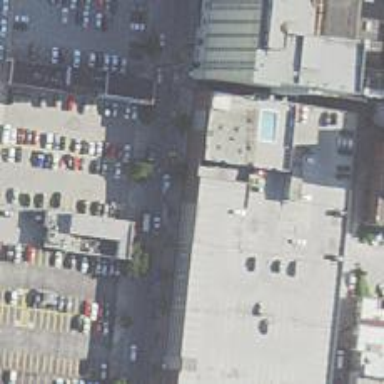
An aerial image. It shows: Multi-storey parking building.